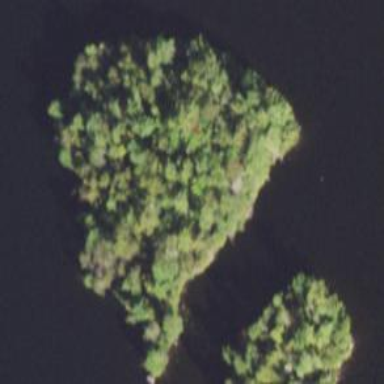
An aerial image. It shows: Islet.